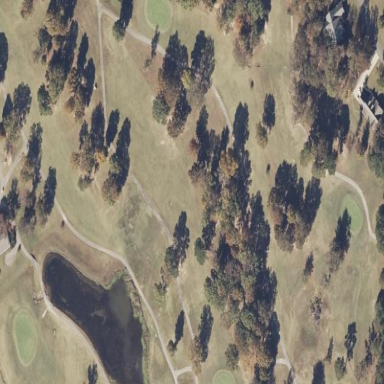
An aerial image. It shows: Grassy area designated as golf fairway.